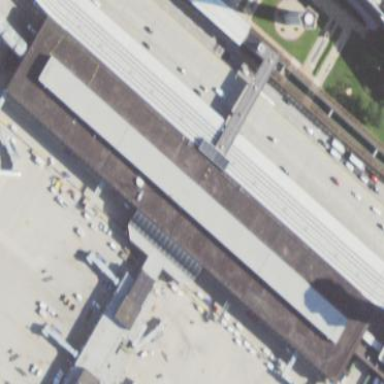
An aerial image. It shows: Airport terminal building.